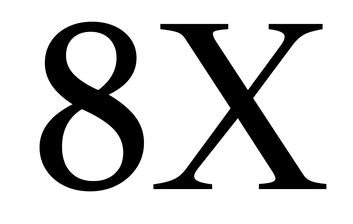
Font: LibreCaslonText_Regular